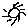
Label: sun